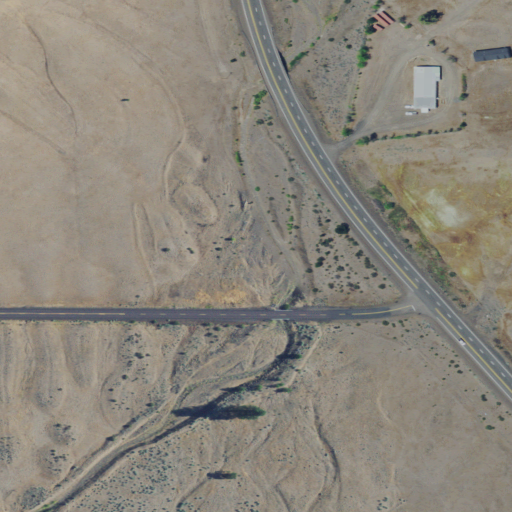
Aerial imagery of valley in Oregon named Butler Canyon containing grassland, shrub, medium intensity development, low intensity development, open development, and high intensity development